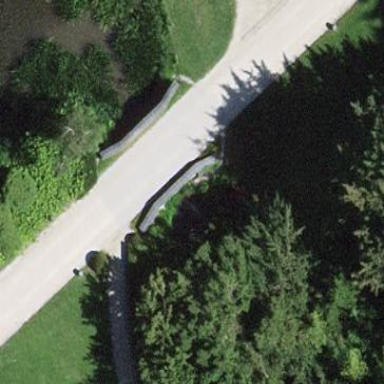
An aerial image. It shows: Arch bridge that is man-made.